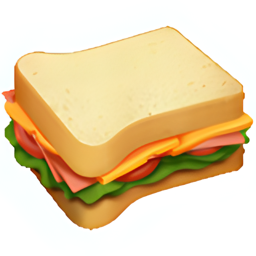
Name: sandwich
Emoji: 🥪
Group: Food & Drink
Sub-group: food-prepared